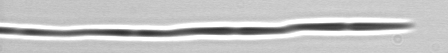
Label: Pseudo-nitzschia